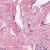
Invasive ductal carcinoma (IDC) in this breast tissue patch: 1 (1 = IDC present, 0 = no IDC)